高一 · 组合几何学
（2020 秋・秦安县校级期末）如图, 在正方形围栏内均匀撒米粒, 一只小鸡在其中随意啄食, 此刻小鸡正在正方形的内切圆中的概率是（）

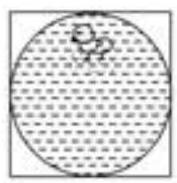
A. $\frac{1}{4}$
B. $\frac{\pi}{4}$
C. $\frac{1}{3}$
D. $\frac{\pi}{3}$
答案: B
解析: 解：设正方形的边长为 $2 a$, 则其内切圆的半径为 $a$, $S_{\text {正方㱜 }}=4 a^{2}, S_{\text {濞 }}=\pi a^{2}$,

$\therefore$ 小鸡在正方形的内切圆中的概率是 $\frac{S_{\text {圆 }}}{S_{\text {正方形 }}}=\frac{\pi a^{2}}{4 a^{2}}=\frac{\pi}{4}$.

故选: $B$.